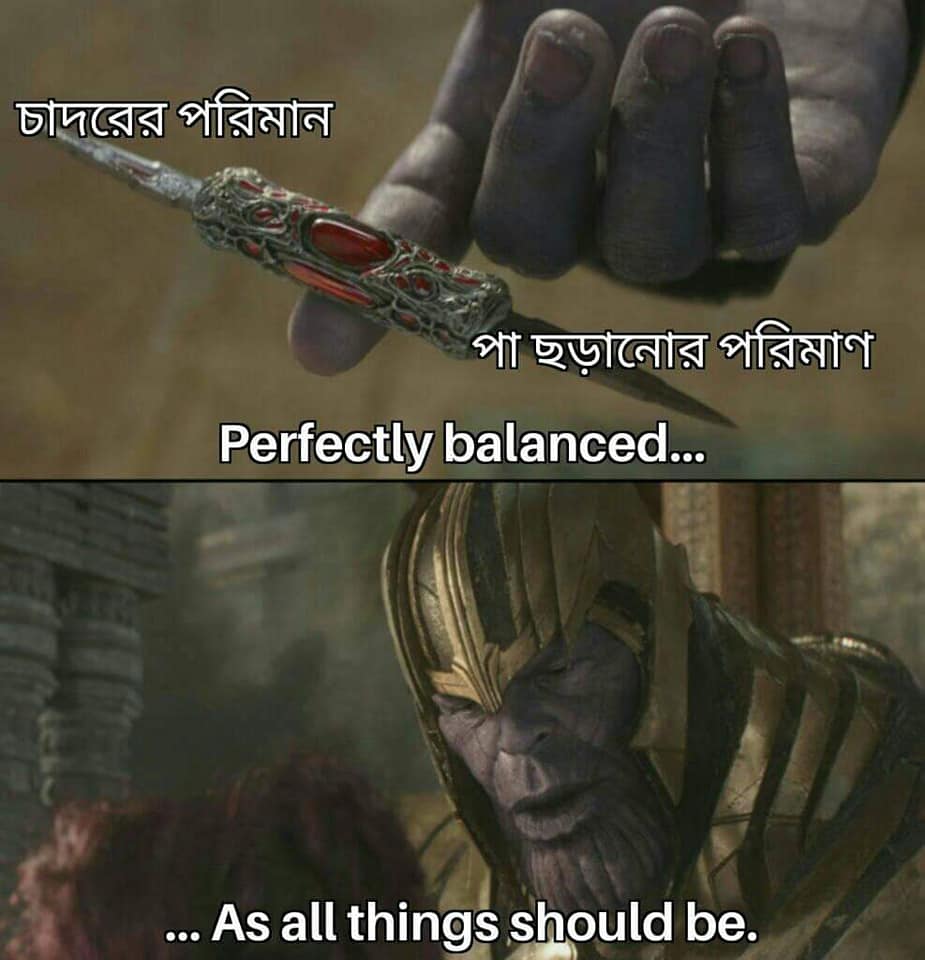
Caption: চাদরের পরিমান     পা ছাড়ানোর পরিমাণ     Perfectly balanced....     ... As all things should be.
Label: non-hate